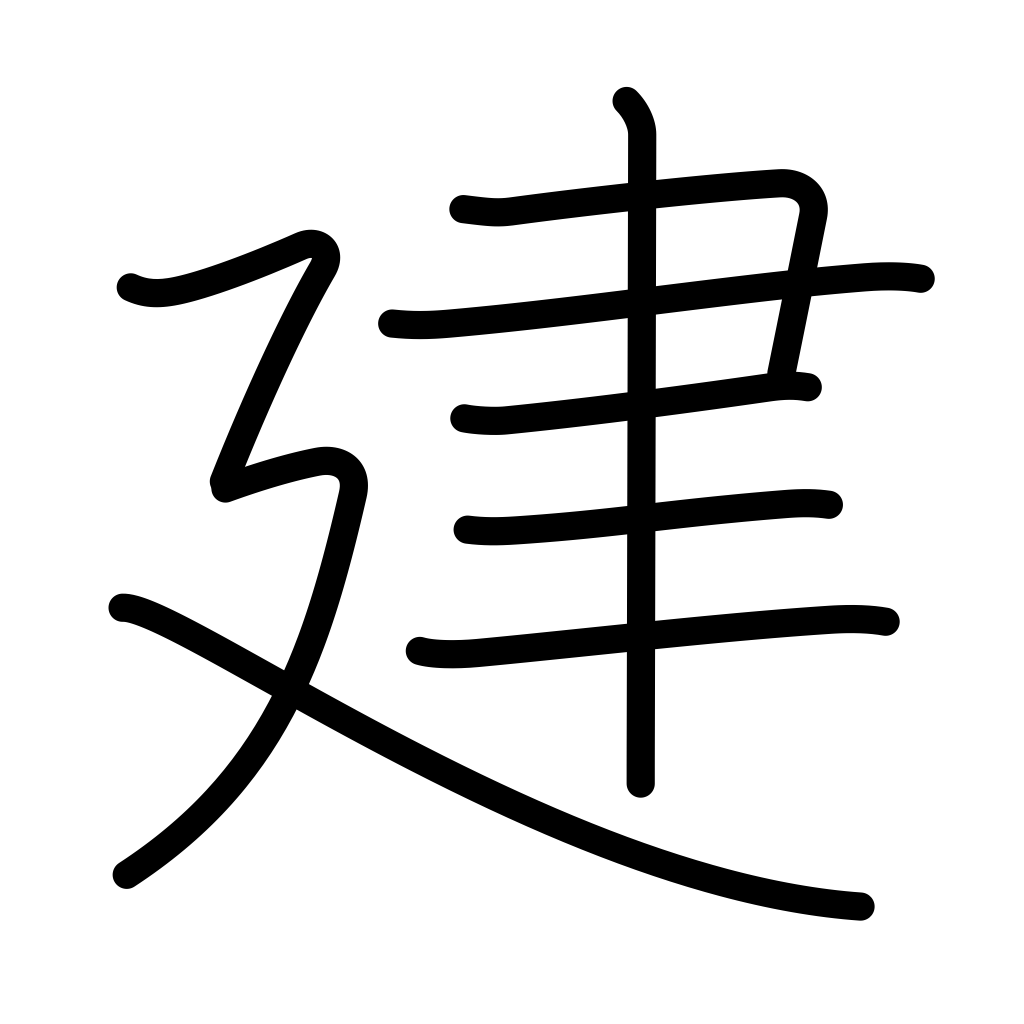
Meaning: build